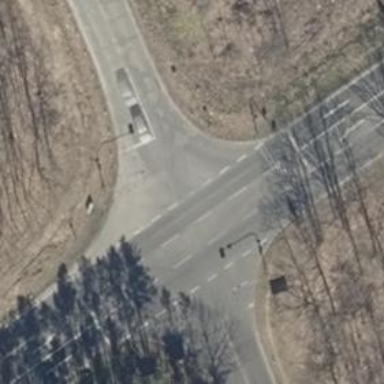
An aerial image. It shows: Road crossing with traffic signals.